Question: In the following Google map JS code the "this.activeInfoWindow.close()" statement does not work as expected. I think I am missing some important scoping principle here. Is there a better way to do this?
I am trying to learn better namespacing and scoping and OO techniques.

'''
var data = {
"cities": [{
"cityCntrLat": "45.49463",
"cityCntrLng": "-73.57819",
"censusName": "MONTREAL"
}, {
"cityCntrLat": "43.65674",
"cityCntrLng": "-79.39819",
"censusName": "TORONTO"
}, {
"cityCntrLat": "46.80807",
"cityCntrLng": "-71.21964",
"censusName": "QUEBEC"
}]
};
$(document).ready(function() {
var myApplication = {
// variable to hold a map
map: undefined,
// variable to hold current active InfoWindow
activeInfoWindow: undefined,
// arrays to hold copies of the cities markers
gmarkers_cities: [],
// ------------------------------------------------------------------------------- //
// initialize function
// ------------------------------------------------------------------------------- //
initialize: function() {
// map options - lots of options available here
var mapOptions = {
zoom: 5,
draggable: true,
center: new google.maps.LatLng(45.64378, -73.50497),
mapTypeId: google.maps.MapTypeId.ROADMAP
};
// create map in div called map-canvas using map options defined above
map = new google.maps.Map(document.getElementById('map-canvas'), mapOptions);
var markerData = data.cities
for (var i = 0; i < markerData.length; i++) {
var myMarker = new google.maps.LatLng(markerData[i]['cityCntrLat'], markerData[i]['cityCntrLng']);
var myArray = {};
myArray = {
"available": markerData[i]['available']
};
this.fnPlaceMarkers(myArray, myMarker, markerData[i]['censusName'], "red");
}; // end for
},
// ------------------------------------------------------------------------------- //
// create markers on the map
// ------------------------------------------------------------------------------- //
fnPlaceMarkers: function(myArray, myLocation, myCityName, fillColour) {
// create SVG icon that looks like a flag
// The lowercase 'm' is "relative" moveto
// the lowercase 'z' closes the path
// more on SVG path command: http://www.w3.org/TR/SVG/paths.html
var myIcon = {
path: 'M 0,0, 0,-40, 20,-30 , 0,-20, z',
fillColor: fillColour,
fillOpacity: 0.7,
scale: 1,
strokeColor: 'black',
strokeWeight: 2
};
// clone myIcon (not sure if there is better way to do this?)
var myOtherIcon = jQuery.extend({}, myIcon);
myOtherIcon.fillColor = "blue";
// create marker and put it on map
var marker = new google.maps.Marker({
position: myLocation,
icon: myIcon,
map: map
});
// create an InfoWindow
var infoWnd = new google.maps.InfoWindow();
// add content to your InfoWindow
infoWnd.setContent('<div class="scrollFix">' + 'Welcome to ' + myCityName + '</div>');
// add listener on InfoWindow - close last infoWindow before opening new one
google.maps.event.addListener(marker, 'click', function() {
// Close active window if exists
// WHY DOES THIS NOT WORK??
if (typeof this.activeInfoWindow != 'undefined') {
this.activeInfoWindow.close();
};
console.log(typeof this.activeInfoWindow);
// Open InfoWindow
infoWnd.open(map, marker);
// Store new open InfoWindow in global variable
this.activeInfoWindow = infoWnd;
//console.log(this.activeInfoWindow);
});
// keep extra copy of marker info
marker.available = myArray['available'];
this.gmarkers_cities.push(marker);
}
};
myApplication.initialize();
}); // end jquery
'''
'''
#map-canvas {
height: 350px;
width: 600px;
}
table {
border-collapse: collapse;
}
td {
border: 1px solid #B0B0B0;
padding: 5px;
background-color: #F8F8F8;
}
'''
'''
<html>
<script src="http://maps.googleapis.com/maps/api/js" type="text/javascript"></script>
<!-- <script src="../jquery/jquery.js" type="text/javascript"></script> -->
<script src="https://ajax.googleapis.com/ajax/libs/jquery/1.11.2/jquery.min.js"></script>
<!-- <script src="data.json" type="text/javascript"></script> -->
<table>
<tr>
<td>
<div id="map-canvas"></div>
</td>
</tr>
</table>
'''
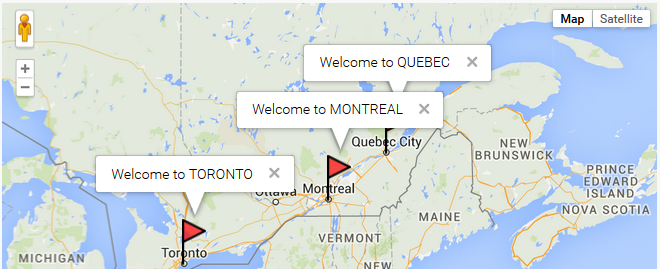
Answer: Using "this" inside a function does not return your main object. I changed your code by removing 'this.activeInfoWindow' and changing it to 'myApplication.activeInfoWindow' and now it works as expected.
'''
var data = {
"cities": [{
"cityCntrLat": "45.49463",
"cityCntrLng": "-73.57819",
"censusName": "MONTREAL"
}, {
"cityCntrLat": "43.65674",
"cityCntrLng": "-79.39819",
"censusName": "TORONTO"
}, {
"cityCntrLat": "46.80807",
"cityCntrLng": "-71.21964",
"censusName": "QUEBEC"
}]
};
$(document).ready(function() {
var myApplication = {
// variable to hold a map
map: undefined,
// variable to hold current active InfoWindow
activeInfoWindow: undefined,
// arrays to hold copies of the cities markers
gmarkers_cities: [],
// ------------------------------------------------------------------------------- //
// initialize function
// ------------------------------------------------------------------------------- //
initialize: function() {
// map options - lots of options available here
var mapOptions = {
zoom: 5,
draggable: true,
center: new google.maps.LatLng(45.64378, -73.50497),
mapTypeId: google.maps.MapTypeId.ROADMAP
};
// create map in div called map-canvas using map options defined above
map = new google.maps.Map(document.getElementById('map-canvas'), mapOptions);
var markerData = data.cities
for (var i = 0; i < markerData.length; i++) {
var myMarker = new google.maps.LatLng(markerData[i]['cityCntrLat'], markerData[i]['cityCntrLng']);
var myArray = {};
myArray = {
"available": markerData[i]['available']
};
this.fnPlaceMarkers(myArray, myMarker, markerData[i]['censusName'], "red");
}; // end for
},
// ------------------------------------------------------------------------------- //
// create markers on the map
// ------------------------------------------------------------------------------- //
fnPlaceMarkers: function(myArray, myLocation, myCityName, fillColour) {
// create SVG icon that looks like a flag
// The lowercase 'm' is "relative" moveto
// the lowercase 'z' closes the path
// more on SVG path command: http://www.w3.org/TR/SVG/paths.html
var myIcon = {
path: 'M 0,0, 0,-40, 20,-30 , 0,-20, z',
fillColor: fillColour,
fillOpacity: 0.7,
scale: 1,
strokeColor: 'black',
strokeWeight: 2
};
// clone myIcon (not sure if there is better way to do this?)
var myOtherIcon = jQuery.extend({}, myIcon);
myOtherIcon.fillColor = "blue";
// create marker and put it on map
var marker = new google.maps.Marker({
position: myLocation,
icon: myIcon,
map: map
});
// create an InfoWindow
var infoWnd = new google.maps.InfoWindow();
// add content to your InfoWindow
infoWnd.setContent('<div class="scrollFix">' + 'Welcome to ' + myCityName + '</div>');
// add listener on InfoWindow - close last infoWindow before opening new one
google.maps.event.addListener(marker, 'click', function() {
// Close active window if exists
// WHY DOES THIS NOT WORK??
if (typeof myApplication.activeInfoWindow != 'undefined') {
myApplication.activeInfoWindow.close();
};
// Open InfoWindow
infoWnd.open(map, marker);
// Store new open InfoWindow in global variable
myApplication.activeInfoWindow = infoWnd;
//console.log(this.activeInfoWindow);
});
// keep extra copy of marker info
marker.available = myArray['available'];
this.gmarkers_cities.push(marker);
}
};
myApplication.initialize();
}); // end jquery
'''
'''
#map-canvas {
height: 350px;
width: 600px;
}
table {
border-collapse: collapse;
}
td {
border: 1px solid #B0B0B0;
padding: 5px;
background-color: #F8F8F8;
}
'''
'''
<html>
<script src="http://maps.googleapis.com/maps/api/js" type="text/javascript"></script>
<!-- <script src="../jquery/jquery.js" type="text/javascript"></script> -->
<script src="https://ajax.googleapis.com/ajax/libs/jquery/1.11.2/jquery.min.js"></script>
<!-- <script src="data.json" type="text/javascript"></script> -->
<table>
<tr>
<td>
<div id="map-canvas"></div>
</td>
</tr>
</table>
'''